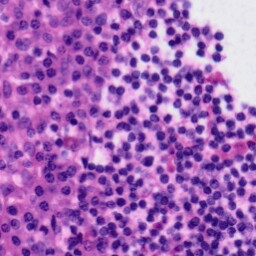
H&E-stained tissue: Tonsil